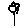
Label: flower